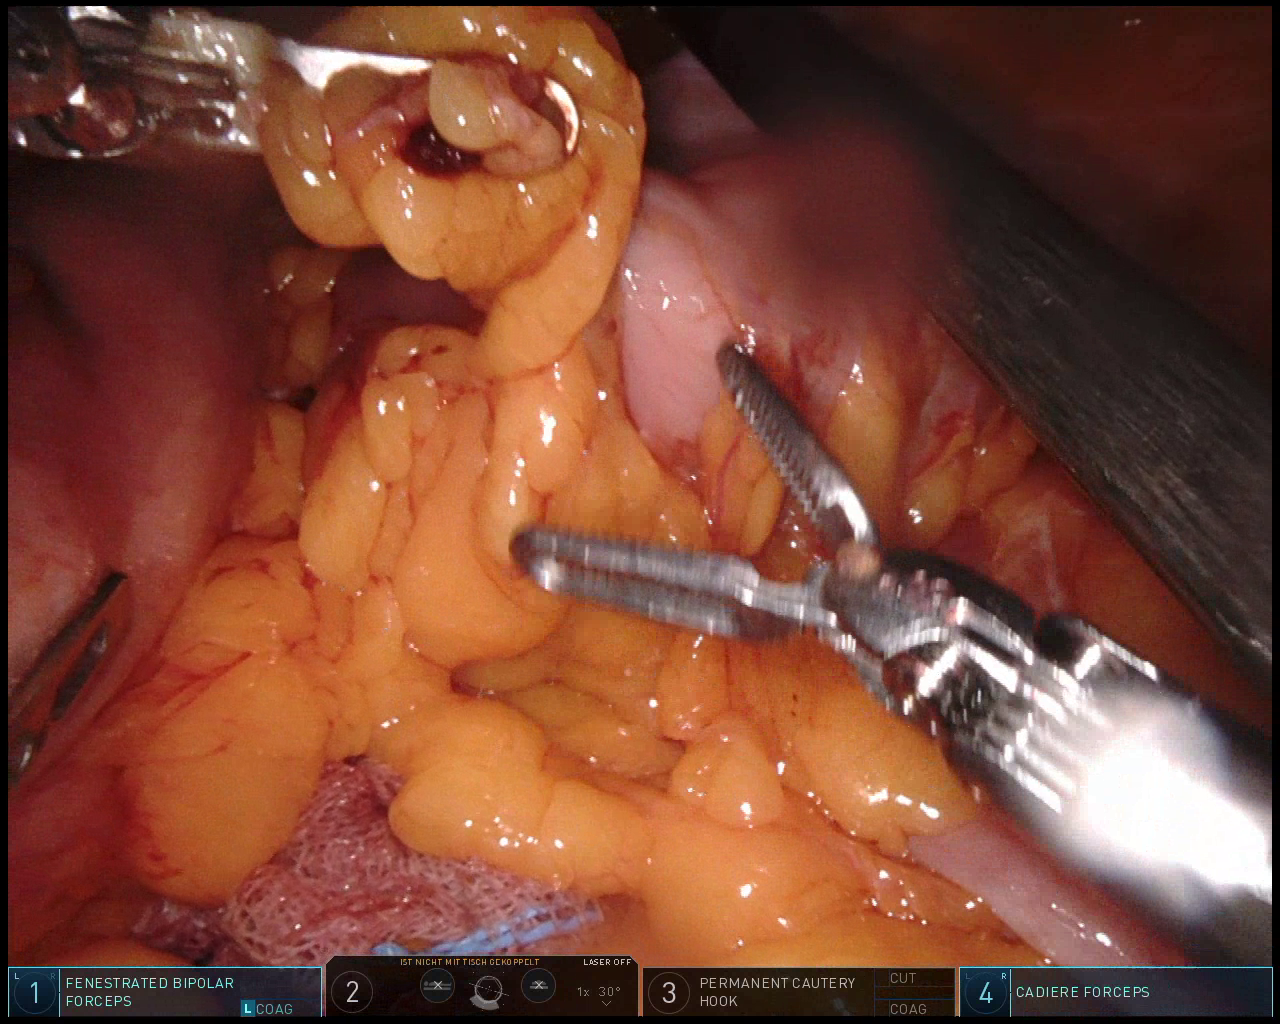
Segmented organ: colon
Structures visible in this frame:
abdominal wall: yes
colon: yes
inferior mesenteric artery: no
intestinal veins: no
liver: no
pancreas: no
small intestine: yes
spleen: yes
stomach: no
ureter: no
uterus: no
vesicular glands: no